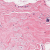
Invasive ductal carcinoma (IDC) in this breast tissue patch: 0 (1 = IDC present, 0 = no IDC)